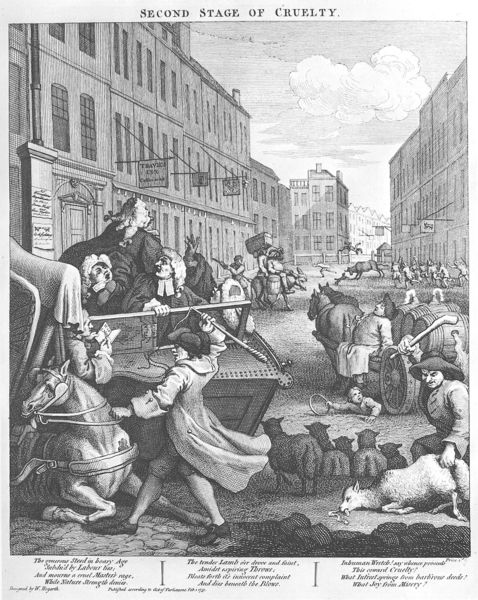
Titel: Die fünf Stufen der Grausamkeit
Künstler: William Hogarth
Schlagwörter: blau, himmel, kampf, mann, weiß, wolken, frauen, menschen, stadt, fenster, grau, hut, männer, schwarz, skizze, strasse, säule, zeichnung, dach, gebäude, haus, tiere, wolke, hochformat, leute, richter, mord, tod, tot, häuser, mantel, kind, england, esel, kamin, kinder, pferd, pferde, stock, perücke, zügel, schrift, liegen, fassade, pflaster, stab, fahne, dächer, kutsche, markt, industrie, rad, wagen, gewalt, schlacht, lanze, karikatur, inschrift, korb, flucht, schild, schaf, schlachten, geschirr, schwarzweiss, stich, anarchie, knüppel, revolution, schilder, aufstand, waffe, tumult, peitsche, dreispitz, fass, pfere, pfarrer, wollust, geistliche, fässer, töten, london, perücken, schafe, keule, schlagen, ziege, englisch, fuhrwerk, verbrechen, flage, plane, schlage, hogarth, quälen, men, grausamkeit, stage, second, cruelty, engli, schachten